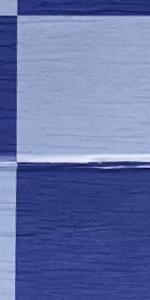
Label: Empty